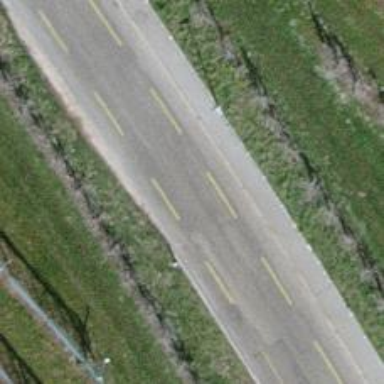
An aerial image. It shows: Unclassified road with asphalt surface and designated cycle lane.